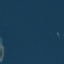
Land use / land cover class: SeaLake